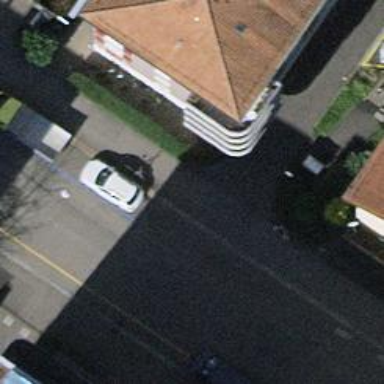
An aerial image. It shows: Parking lane designated for parking.